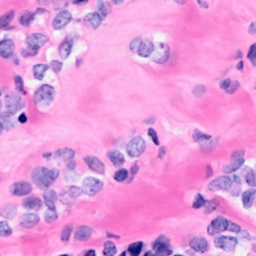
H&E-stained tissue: Breast